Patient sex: M
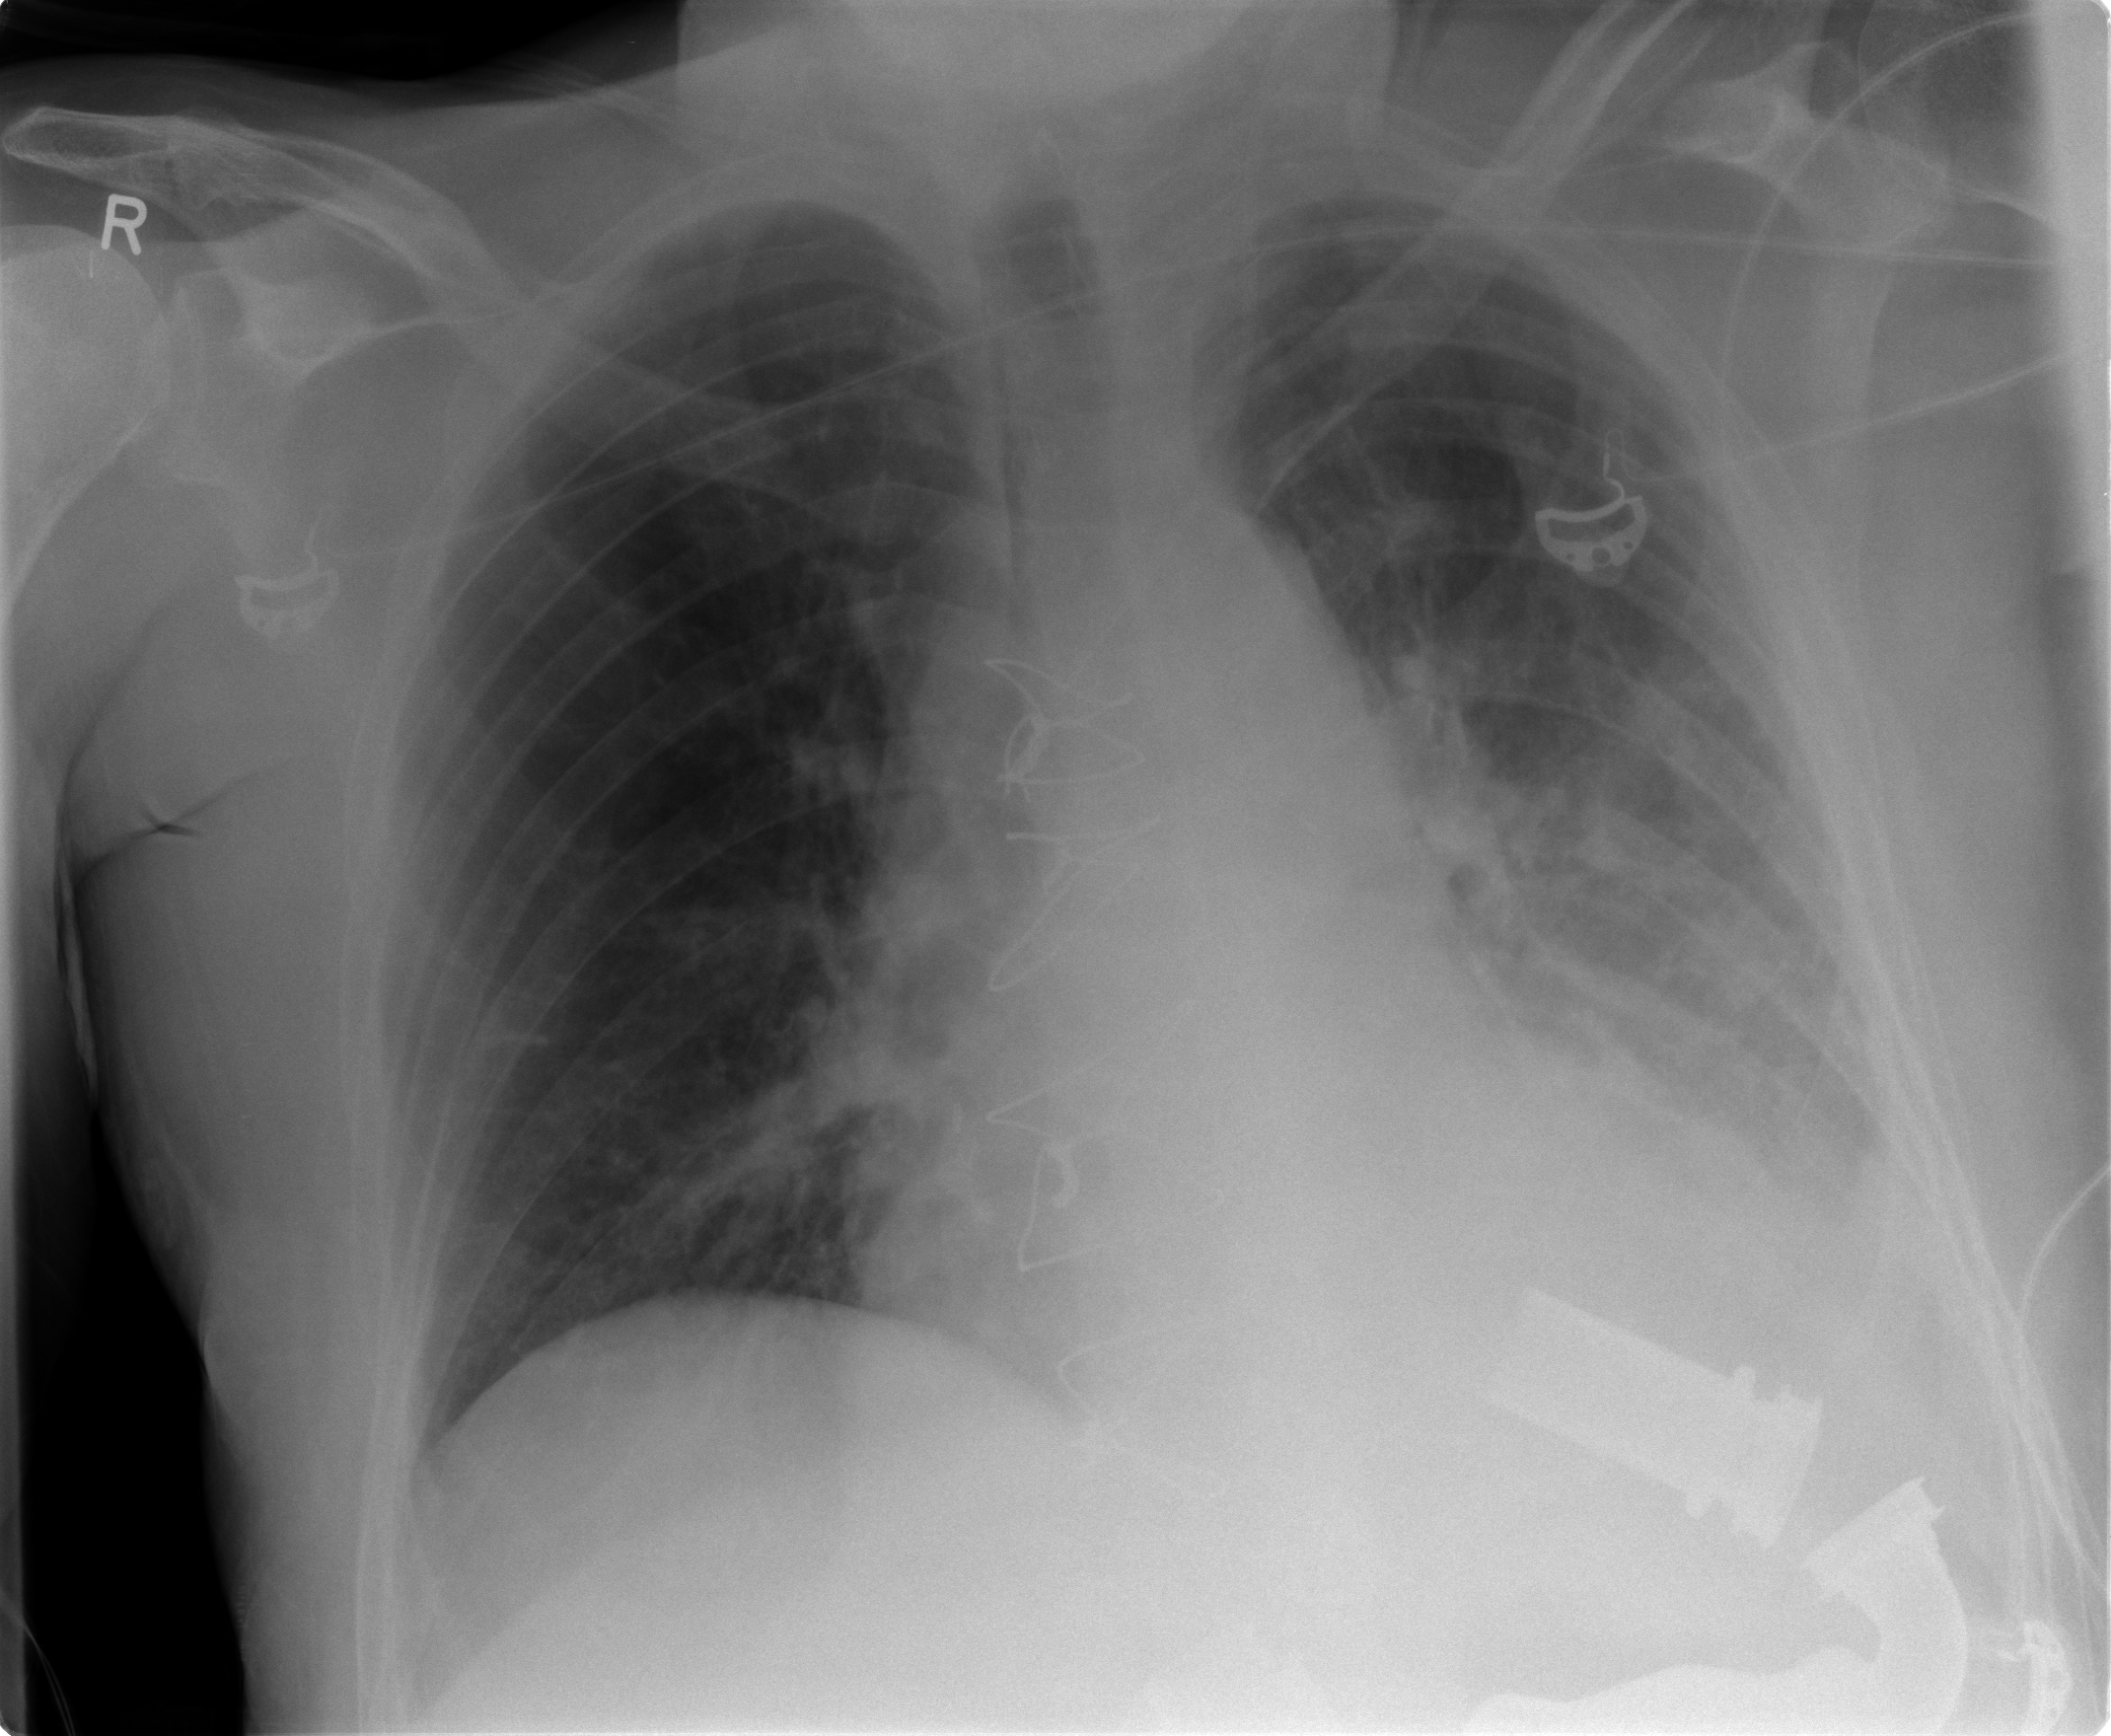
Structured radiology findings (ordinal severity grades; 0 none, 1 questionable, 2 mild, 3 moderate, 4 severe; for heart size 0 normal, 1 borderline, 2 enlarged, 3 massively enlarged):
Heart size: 2
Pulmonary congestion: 2
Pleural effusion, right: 0
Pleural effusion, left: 2
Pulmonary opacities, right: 0
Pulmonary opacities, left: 2
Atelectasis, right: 0
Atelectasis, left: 2